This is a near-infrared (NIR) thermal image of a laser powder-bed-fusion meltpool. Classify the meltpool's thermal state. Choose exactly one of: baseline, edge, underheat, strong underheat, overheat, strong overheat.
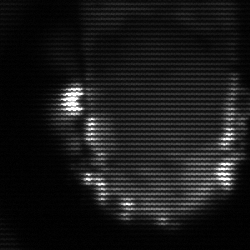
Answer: baseline